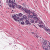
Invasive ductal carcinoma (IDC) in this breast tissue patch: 0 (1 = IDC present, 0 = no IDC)